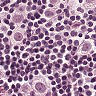
Metastatic tissue present: yes